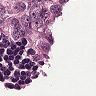
Metastatic tissue present: yes